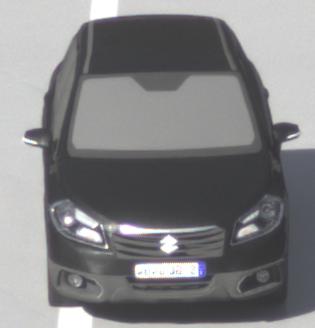
Make: Suzuki
Model: SX4 S-Cross 1.6
Detailed model: SX4 (II) S-Cross
Model produced from: 2013/10
Model produced until: 2015/08
Doors: 5
Color: black
Road condition: wet road
Daytime: morning or afternoon
Contrast: medium contrast